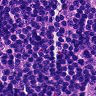
Metastatic tissue present: no